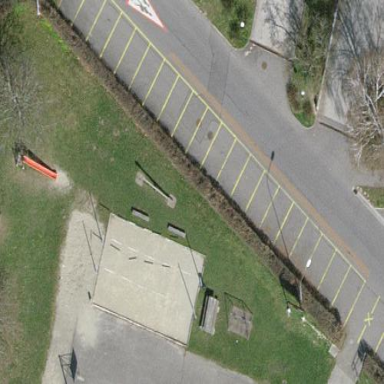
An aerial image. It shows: Street side parking area.